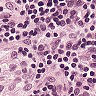
Metastatic tissue present: no